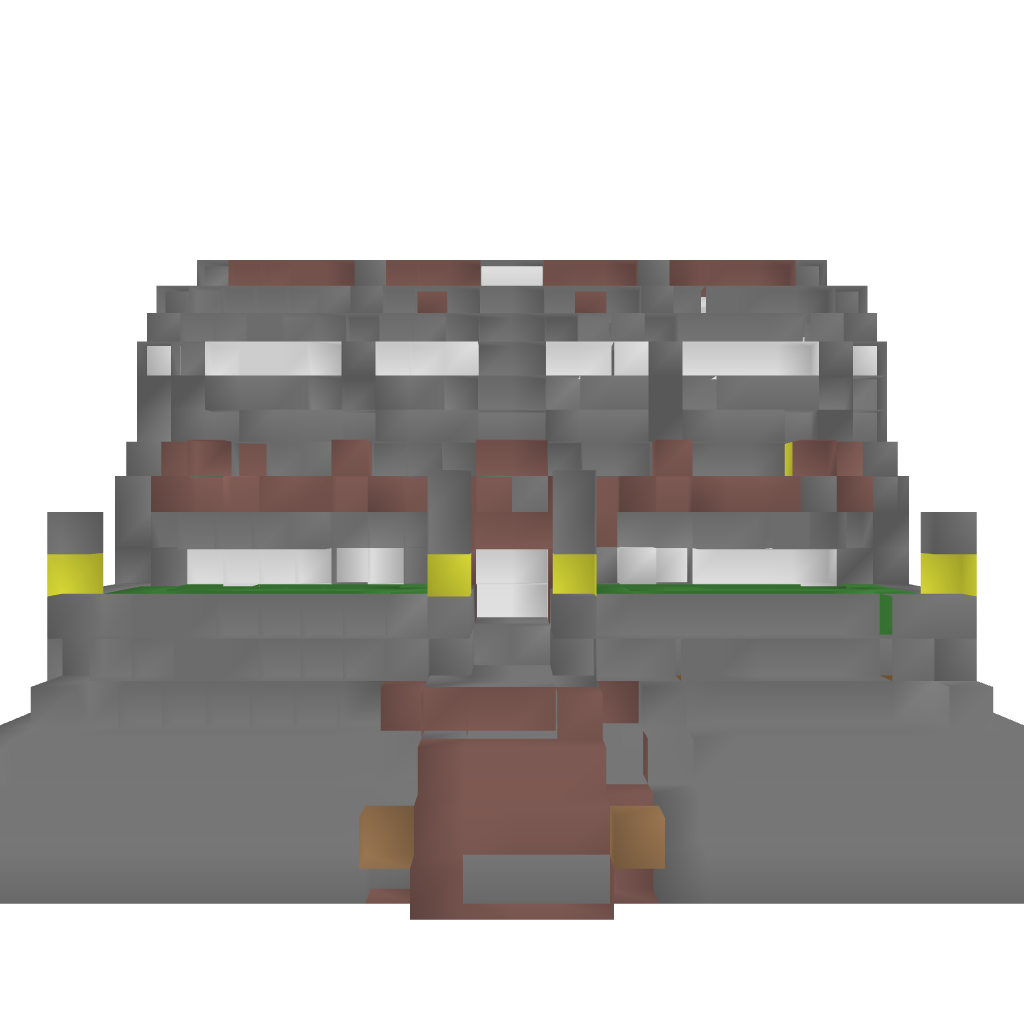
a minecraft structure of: Mountain house high quality